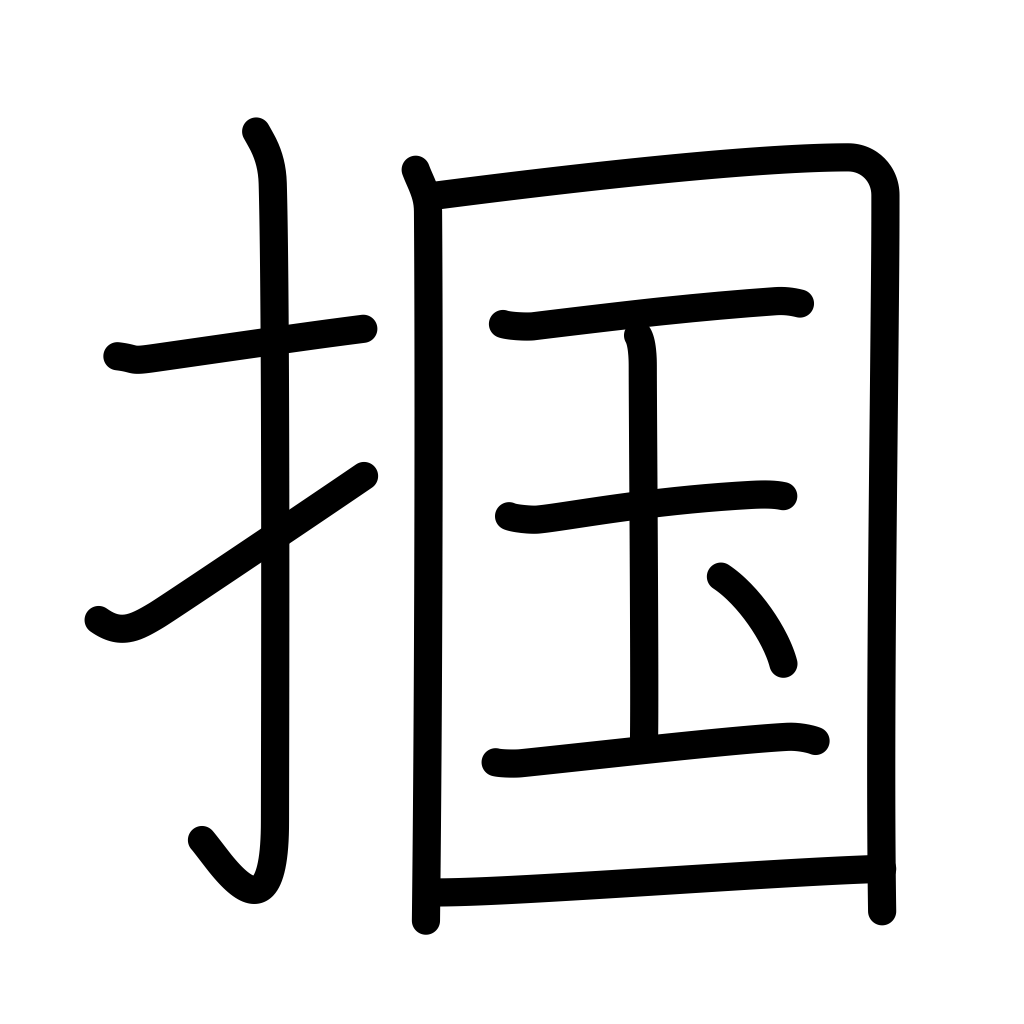
Meaning: catch, seize, grasp, hold, arrest, capture